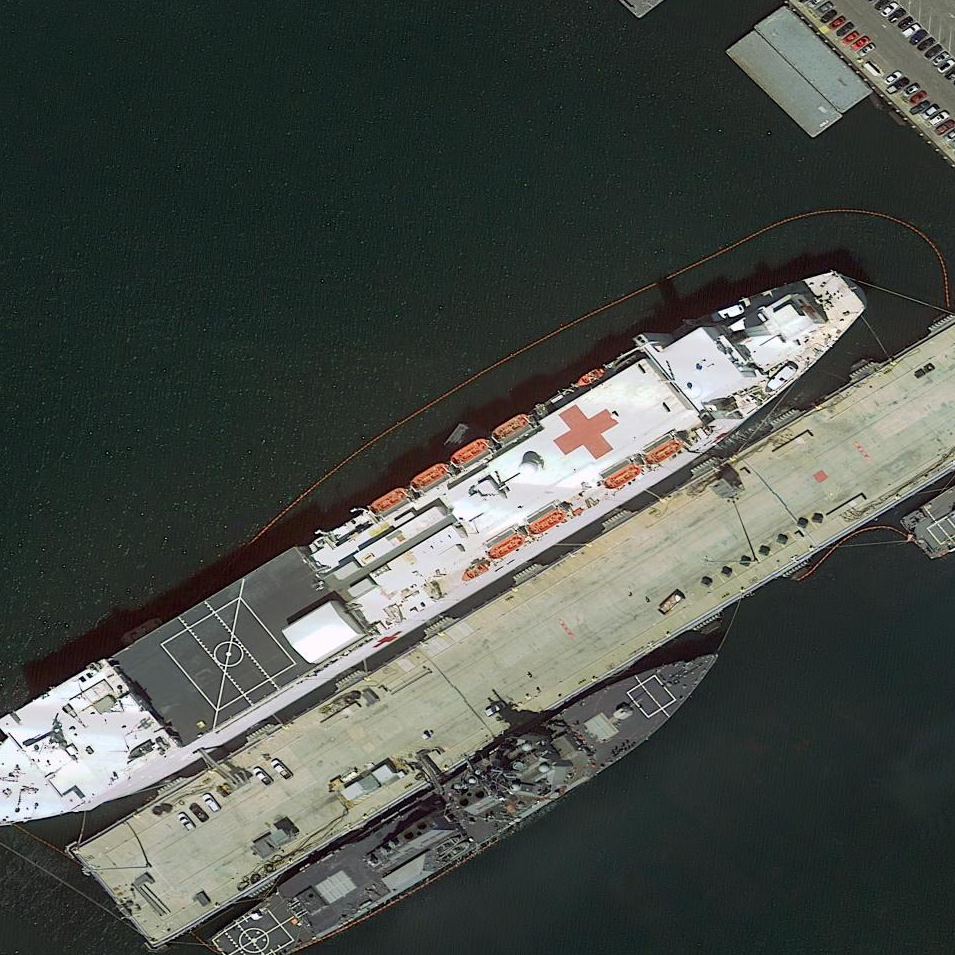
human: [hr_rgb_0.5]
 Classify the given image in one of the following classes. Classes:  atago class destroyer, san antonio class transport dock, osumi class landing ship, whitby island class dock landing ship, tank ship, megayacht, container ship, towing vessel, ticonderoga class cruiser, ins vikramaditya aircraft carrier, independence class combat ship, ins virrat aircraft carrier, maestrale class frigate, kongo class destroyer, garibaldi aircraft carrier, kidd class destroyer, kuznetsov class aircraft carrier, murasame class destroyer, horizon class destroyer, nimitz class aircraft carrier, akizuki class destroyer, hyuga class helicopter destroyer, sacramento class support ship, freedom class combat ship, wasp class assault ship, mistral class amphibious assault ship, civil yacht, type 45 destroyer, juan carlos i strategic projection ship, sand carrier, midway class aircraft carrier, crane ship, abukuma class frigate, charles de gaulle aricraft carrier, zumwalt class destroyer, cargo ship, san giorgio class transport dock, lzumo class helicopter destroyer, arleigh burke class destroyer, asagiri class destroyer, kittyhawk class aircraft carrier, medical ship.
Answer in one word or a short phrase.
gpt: Medical ship